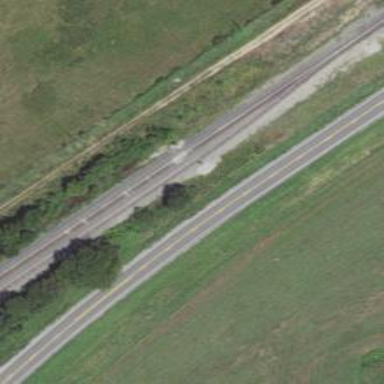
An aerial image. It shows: Railway siding with rails.